Question: I am trying to create 2x2 grid layout using collection view.
I have used below code. It's kind of working fine for iPhone 5 but with tweaks. I am trying to write code that can be used on all screen sizes. This is not working on iPhone 6.
'''
public func numberOfSections(in collectionView: UICollectionView) -> Int {
return 2
}
public func collectionView(_ collectionView: UICollectionView, numberOfItemsInSection section: Int) -> Int {
return 2
}
public func collectionView(_ collectionView: UICollectionView, cellForItemAt indexPath: IndexPath) -> UICollectionViewCell {
let cell = collectionView.dequeueReusableCell(withReuseIdentifier: "cell", for: indexPath)
if let cell1 = cell as? CollectionViewCell {
return cell1
}
return cell
}
func collectionView(_ collectionView: UICollectionView,
layout collectionViewLayout: UICollectionViewLayout,
sizeForItemAt indexPath: IndexPath) -> CGSize {
let padding: CGFloat = 20
let collectionViewSize = collectionView.frame.size.width - padding
return CGSize(width: collectionViewSize/2, height: collectionViewSize/2+15)
}
public func collectionView(_ collectionView: UICollectionView,
layout collectionViewLayout: UICollectionViewLayout,
insetForSectionAt section: Int
) -> UIEdgeInsets {
return UIEdgeInsets(
top: 5, left: 5, bottom: 5, right: 5
)
}
public func collectionView(
_ collectionView: UICollectionView, didSelectItemAt indexPath: IndexPath) {
}
public func collectionView(_ collectionView: UICollectionView, layout collectionViewLayout: UICollectionViewLayout, minimumLineSpacingForSectionAt section: Int) -> CGFloat {
return 5
}
public func collectionView(_ collectionView: UICollectionView, layout collectionViewLayout: UICollectionViewLayout, minimumInteritemSpacingForSectionAt section: Int) -> CGFloat {
return 5
}
'''
I am trying to achieve following layout:

In future this grid can be like 2 columns only and N rows. Each row will always have 2 items.
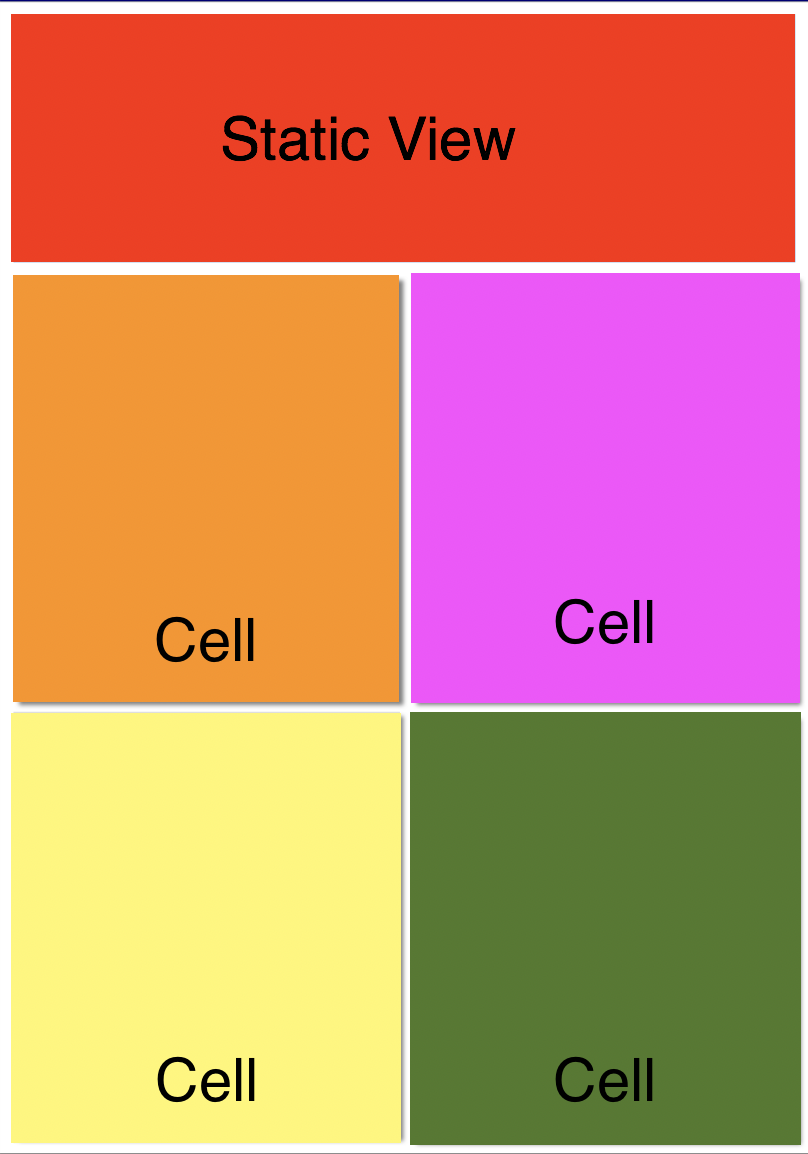
Answer: First of all, get three variables together depending on your needs. Those are the minimum spacing (Both InteritemSpacing and Line spacing - Should be same UXwise but you can change that in delegate methods if you like. The interitem space however must always be equal to 'minimumSpacing'), edgeInsetPadding and the number of items you want in a row.
'''
private var numberOfItemsInRow = 2
private var minimumSpacing = 5
private var edgeInsetPadding = 10
'''
In your code, you have already defined your Edge Insets as:
'''
UIEdgeInsets(
top: 5, left: 5, bottom: 5, right: 5
)
'''
The left and right insets are important for correctly determining the size of the item. left+right gives us a grand sum of 10. This should be assigned to 'edgeInsetPadding' like this:
'''
func collectionView(_ collectionView: UICollectionView, layout collectionViewLayout: UICollectionViewLayout, insetForSectionAt section: Int) -> UIEdgeInsets {
let inset = UIEdgeInsets(top: 20, left: 20, bottom: 20, right: 20)
edgeInsetPadding = inset.left+inset.right
return inset
}
'''
Now lets get to your 'UICollectionViewDelegateFlowLayout'. Update the following methods.
'''
func collectionView(_ collectionView: UICollectionView, layout collectionViewLayout: UICollectionViewLayout, minimumInteritemSpacingForSectionAt section: Int) -> CGFloat {
return minimumSpacing
}
func collectionView(_ collectionView: UICollectionView, layout collectionViewLayout: UICollectionViewLayout, minimumLineSpacingForSectionAt section: Int) -> CGFloat {
return minimumSpacing
}
'''
Now lets get to the main part. Modify your 'sizeForItemAt' in 'UICollectionViewDelegateFlowLayout' as:
'''
func collectionView(_ collectionView: UICollectionView, layout collectionViewLayout: UICollectionViewLayout, sizeForItemAt indexPath: IndexPath) -> CGSize {
let width = (Int(UIScreen.main.bounds.size.width) - (numberOfItemsInRow - 1) * minimumSpacing - edgeInsetPadding) / numberOfItemsInRow
return CGSize(width: width, height: width)
}
'''
And this is it. You now get two equal size tiles in 2x2 grid. If you want to change this in future, just change the 'numberOfItemsInRow' variable to something else. Like 3 for 3x3.